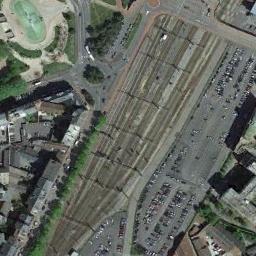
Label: railway_station